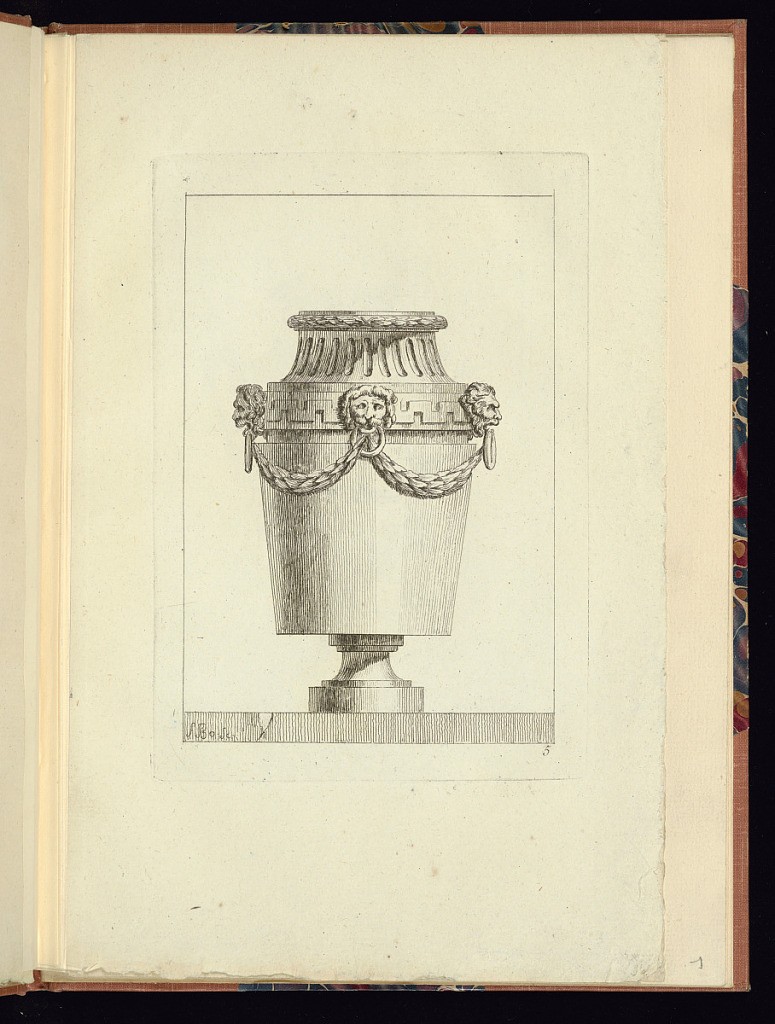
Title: Ornamental Vase Design
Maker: Juste-François Boucher, French, 1736 – 1782
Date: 1755-1768
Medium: Etching on laid paper
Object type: Print
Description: Vase design with lion heads holding rings in their mouths, and a garland of bound laurel leaf draped through those rings. The vase has a wide mouth, and is decorated with fluting at the neck, and a raised meander band at the shoulder. The body of the vase is plain and has a sharp edge above the foot. The plate is signed and numbered.